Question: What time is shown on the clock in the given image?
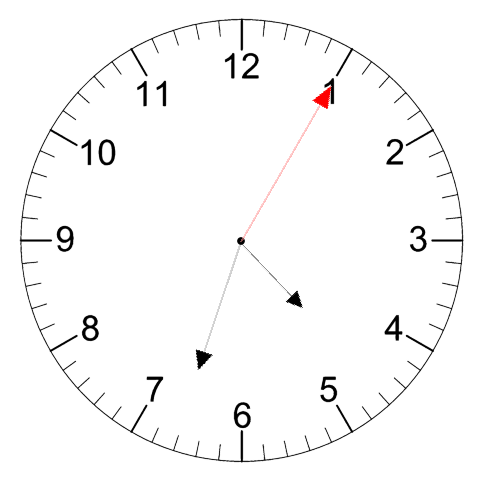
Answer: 04:33:05